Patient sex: M
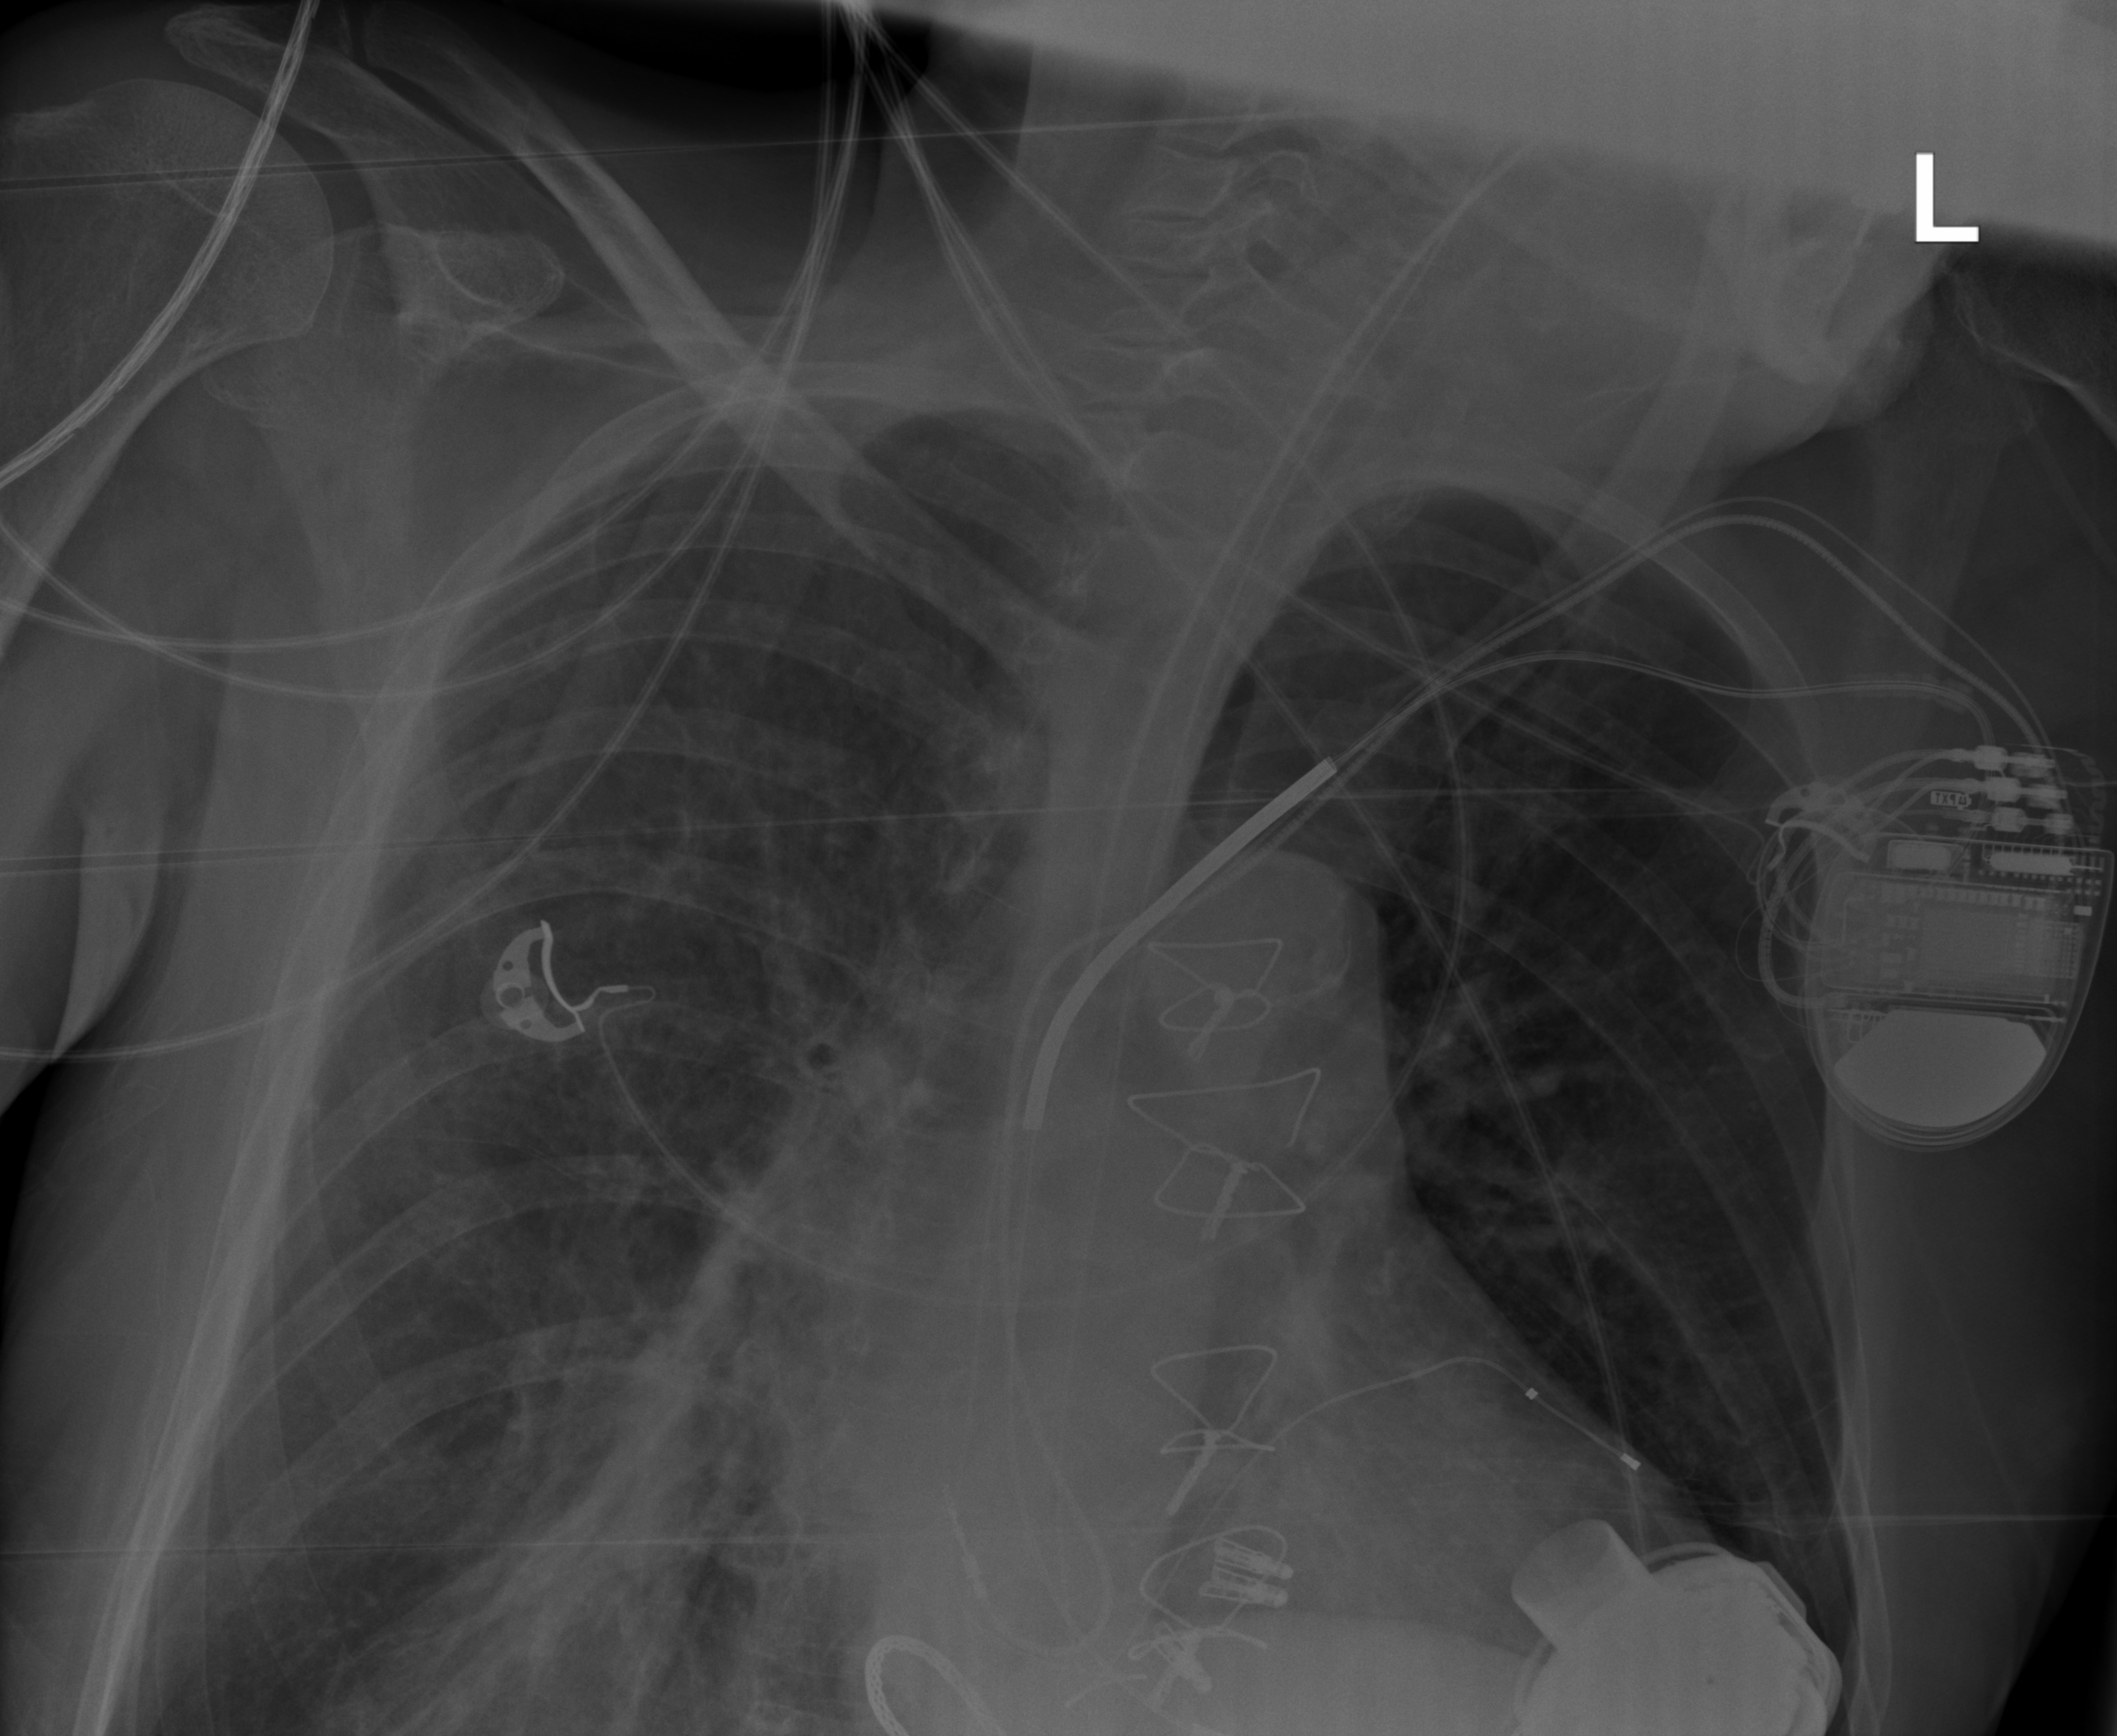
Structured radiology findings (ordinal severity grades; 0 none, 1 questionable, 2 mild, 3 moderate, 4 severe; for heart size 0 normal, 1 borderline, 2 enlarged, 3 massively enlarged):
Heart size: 0
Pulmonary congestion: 0
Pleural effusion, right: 0
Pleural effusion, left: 0
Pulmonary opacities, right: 2
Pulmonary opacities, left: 0
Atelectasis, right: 2
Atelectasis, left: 0